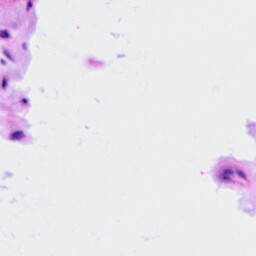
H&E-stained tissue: Ovarian